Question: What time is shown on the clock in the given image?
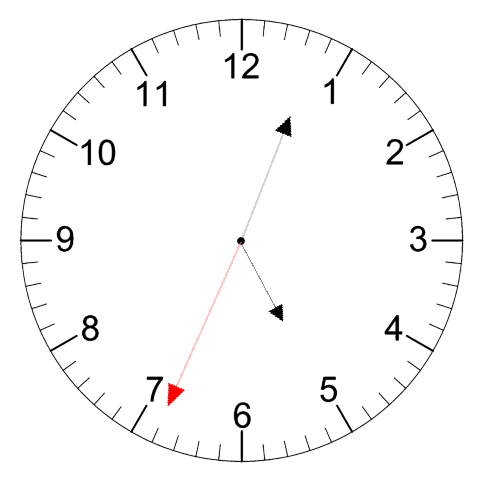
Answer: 05:03:34